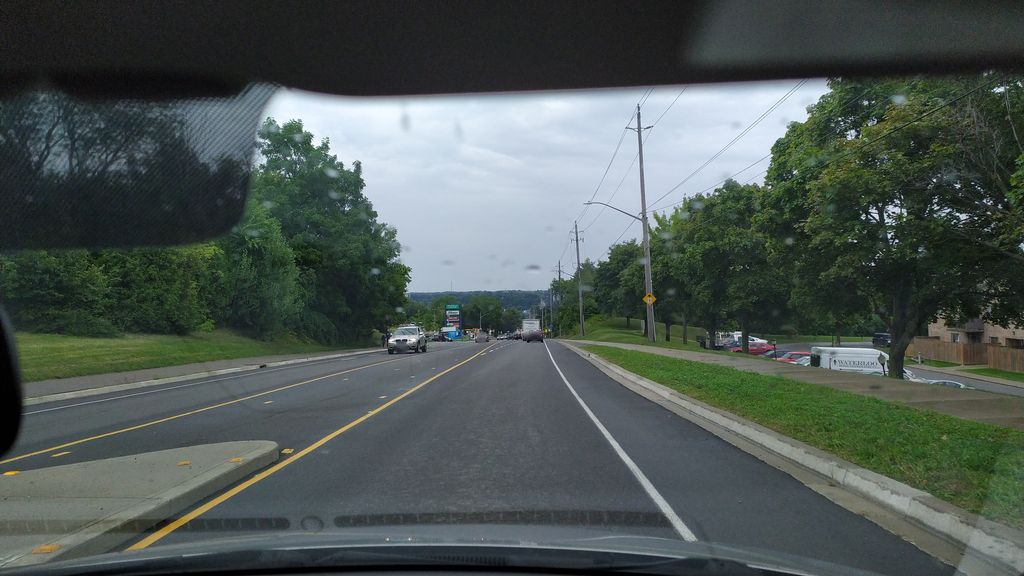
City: kitchener-waterloo